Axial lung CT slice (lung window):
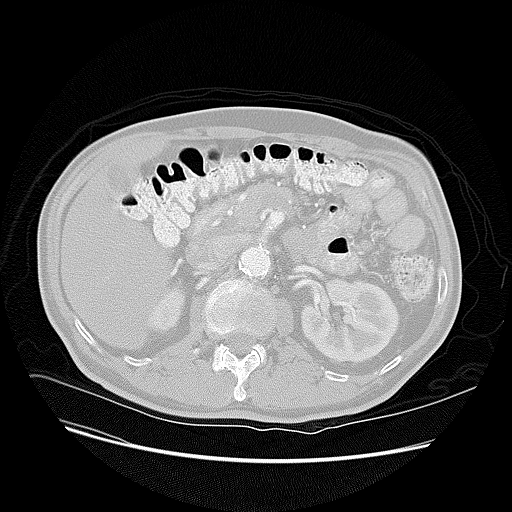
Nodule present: no